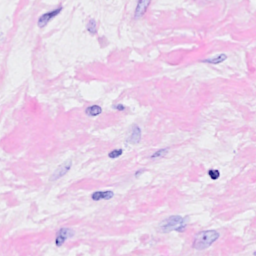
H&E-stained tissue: Breast